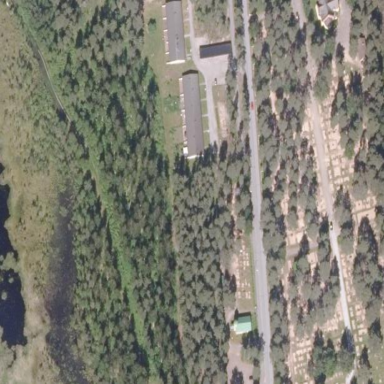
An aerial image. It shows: Cemetery.